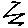
Label: zigzag